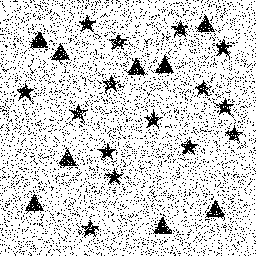
Squares: 0
Triangles: 9
Stars: 15
Total shapes: 24